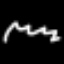
Label: squiggle